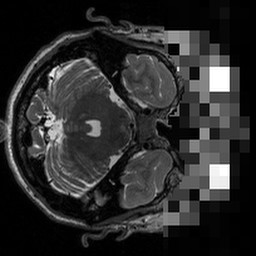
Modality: T2w
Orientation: axial
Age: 41
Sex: male
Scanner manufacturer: siemens
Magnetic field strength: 3 T
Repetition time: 3.39 s
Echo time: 0.39 s